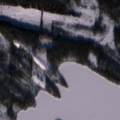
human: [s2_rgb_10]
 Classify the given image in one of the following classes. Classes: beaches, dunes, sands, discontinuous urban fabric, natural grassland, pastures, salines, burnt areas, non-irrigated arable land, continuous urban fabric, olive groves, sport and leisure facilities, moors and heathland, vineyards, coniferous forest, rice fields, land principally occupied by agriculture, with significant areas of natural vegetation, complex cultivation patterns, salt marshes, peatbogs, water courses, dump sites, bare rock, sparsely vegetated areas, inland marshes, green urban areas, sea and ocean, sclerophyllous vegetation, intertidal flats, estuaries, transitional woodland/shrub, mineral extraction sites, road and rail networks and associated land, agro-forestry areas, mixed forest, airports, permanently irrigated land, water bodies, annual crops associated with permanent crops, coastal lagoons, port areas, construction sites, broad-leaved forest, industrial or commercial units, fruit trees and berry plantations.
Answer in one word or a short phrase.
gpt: land principally occupied by agriculture, with significant areas of natural vegetation, coniferous forest, transitional woodland/shrub, water bodies